高三 · 计数
已知 $x, y$ 的取值如下表:

| $\mathrm{x}$ | 0 | 1 | 3 | 4 |
| :--- | :--- | :--- | :--- | :--- |
| $\mathrm{y}$ |
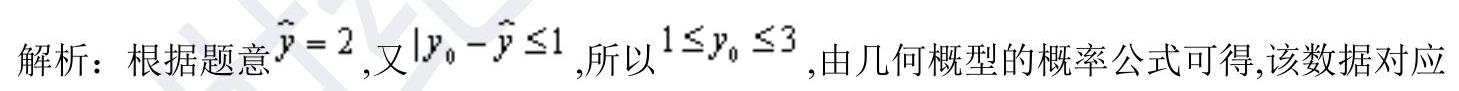
答案: 2.6
解析: 由已知得 $\bar{x}=2, \bar{y}=4.5$, 而回归方程过点 $(\bar{x}, \bar{y})$, 则 $4.5=0.95 	imes 2+a, 	herefore a=2.6$. 8.答案: $\frac{2}{3}$的残差的绝对值不大于 1 的概率 ${ }^{P=\frac{2}{3}}$.